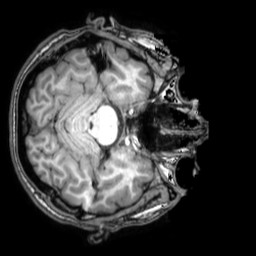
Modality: T1w
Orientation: axial
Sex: male
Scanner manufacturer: philips
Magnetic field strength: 3 T
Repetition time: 0.008168 s
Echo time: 0.00374 s